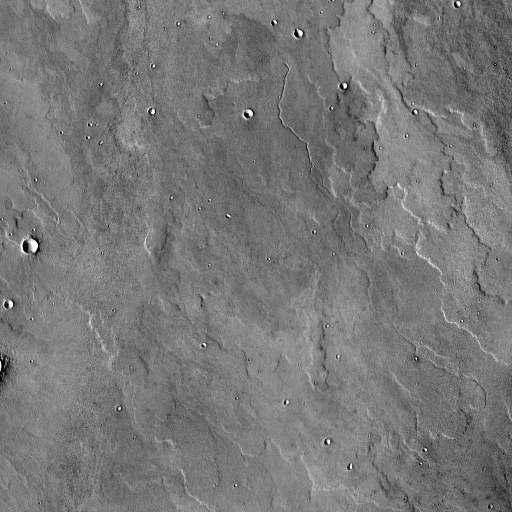
Crater classes present: Background, Other, Secondary